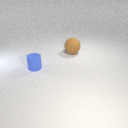
small blue rubber cylinder to the left of large brown rubber sphere